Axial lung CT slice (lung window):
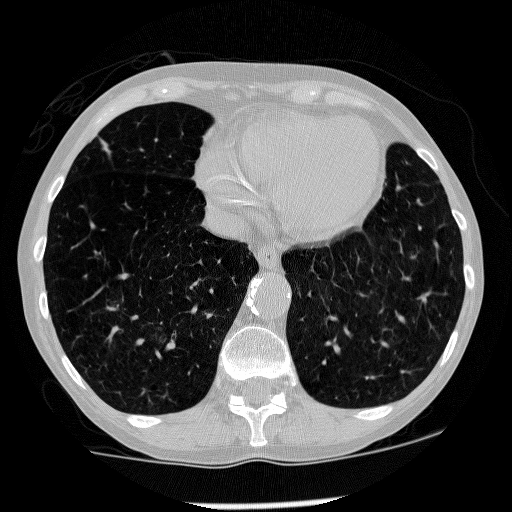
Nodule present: no